Aerial crown-view tile of a tropical tree (Barro Colorado Island, Panama), acquired 20240611:
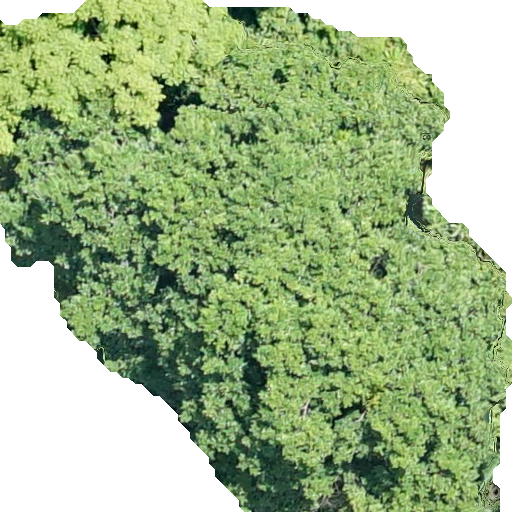
Species: Simarouba amara
GBIF accepted scientific name: Simarouba amara
Crown area: 349.276 m²